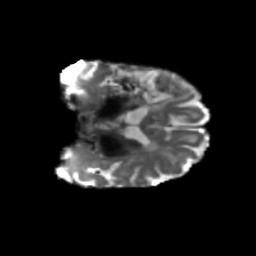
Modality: T2w
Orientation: coronal
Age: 75
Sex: male
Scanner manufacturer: siemens
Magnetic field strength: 3 T
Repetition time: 5.47 s
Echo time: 0.0854 s